Question: I need to make a plot (with errorbars) with ellipses as markers. After some searching I came up with 'Ellipse' in 'matplotlib.patches'. Then I could draw the error bars with 'plt.errorbar'. But the problem is that even though I give the error bar command first, the error bars are always drawn in the foreground and the ellipses are drawn on the background, no matter what order I give in the program.
Does any one know of a better way to create an ellipse as a marker (each point will have a different eccentricity) with error bars? Or at least guide me in how to put the error bars in the background?
Here is a minimal example of what I have so far:
'''
import matplotlib.pyplot as plt
from matplotlib.backends.backend_pdf import PdfPages
from matplotlib.patches import Ellipse
PlotFileName="test.pdf"
pdf = PdfPages(PlotFileName)
fig=plt.figure(1)
ax1=fig.add_subplot(111)
plt.xlim([1,4])
plt.ylim([2,8])
ax1.errorbar([2.5], [5], yerr=[1], fmt="o", color="black", ms=0.1)
ax1.add_artist(Ellipse((2.5, 5), 1, 1, facecolor="green", edgecolor="black"))
pdf.savefig(fig)
pdf.close()
plt.close()
'''
and here is how it looks:

I want the error bar to go in the background of the ellipse.
Thanks in advance...
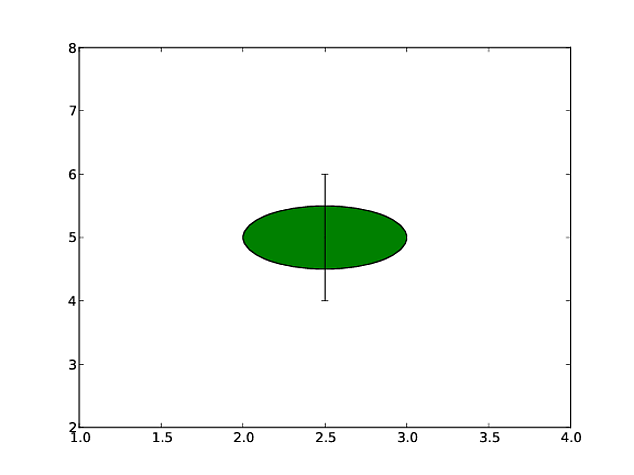
Answer: Use the <URL> specifier for both your plot commands.
From the documentation: "Set the zorder for the artist. Artists with lower zorder values are drawn first."
'''
import matplotlib.pyplot as plt
from matplotlib.patches import Ellipse
fig=plt.figure(1)
ax1=fig.add_subplot(111)
plt.xlim([0,5])
plt.ylim([0,10])
ax1.errorbar([2.5], [5], yerr=[1], fmt="o", color="black", ms=0.1, zorder=1)
ax1.add_artist(Ellipse((2.5, 5), 1, 1, facecolor="green", edgecolor="black",zorder=2))
plt.show()
exit(0)
'''